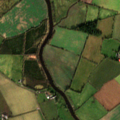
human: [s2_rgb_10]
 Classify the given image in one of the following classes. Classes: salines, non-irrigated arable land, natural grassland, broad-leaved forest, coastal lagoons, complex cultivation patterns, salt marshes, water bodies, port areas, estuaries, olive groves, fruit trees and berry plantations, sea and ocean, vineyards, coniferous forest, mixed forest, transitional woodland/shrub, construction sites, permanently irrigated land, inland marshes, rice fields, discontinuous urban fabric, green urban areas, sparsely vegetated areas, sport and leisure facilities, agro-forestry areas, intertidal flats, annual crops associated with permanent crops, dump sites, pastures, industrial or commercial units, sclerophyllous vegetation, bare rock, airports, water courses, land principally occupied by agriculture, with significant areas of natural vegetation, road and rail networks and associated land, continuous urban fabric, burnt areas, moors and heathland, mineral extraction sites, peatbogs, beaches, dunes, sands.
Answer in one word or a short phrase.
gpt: non-irrigated arable land, pastures